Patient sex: F
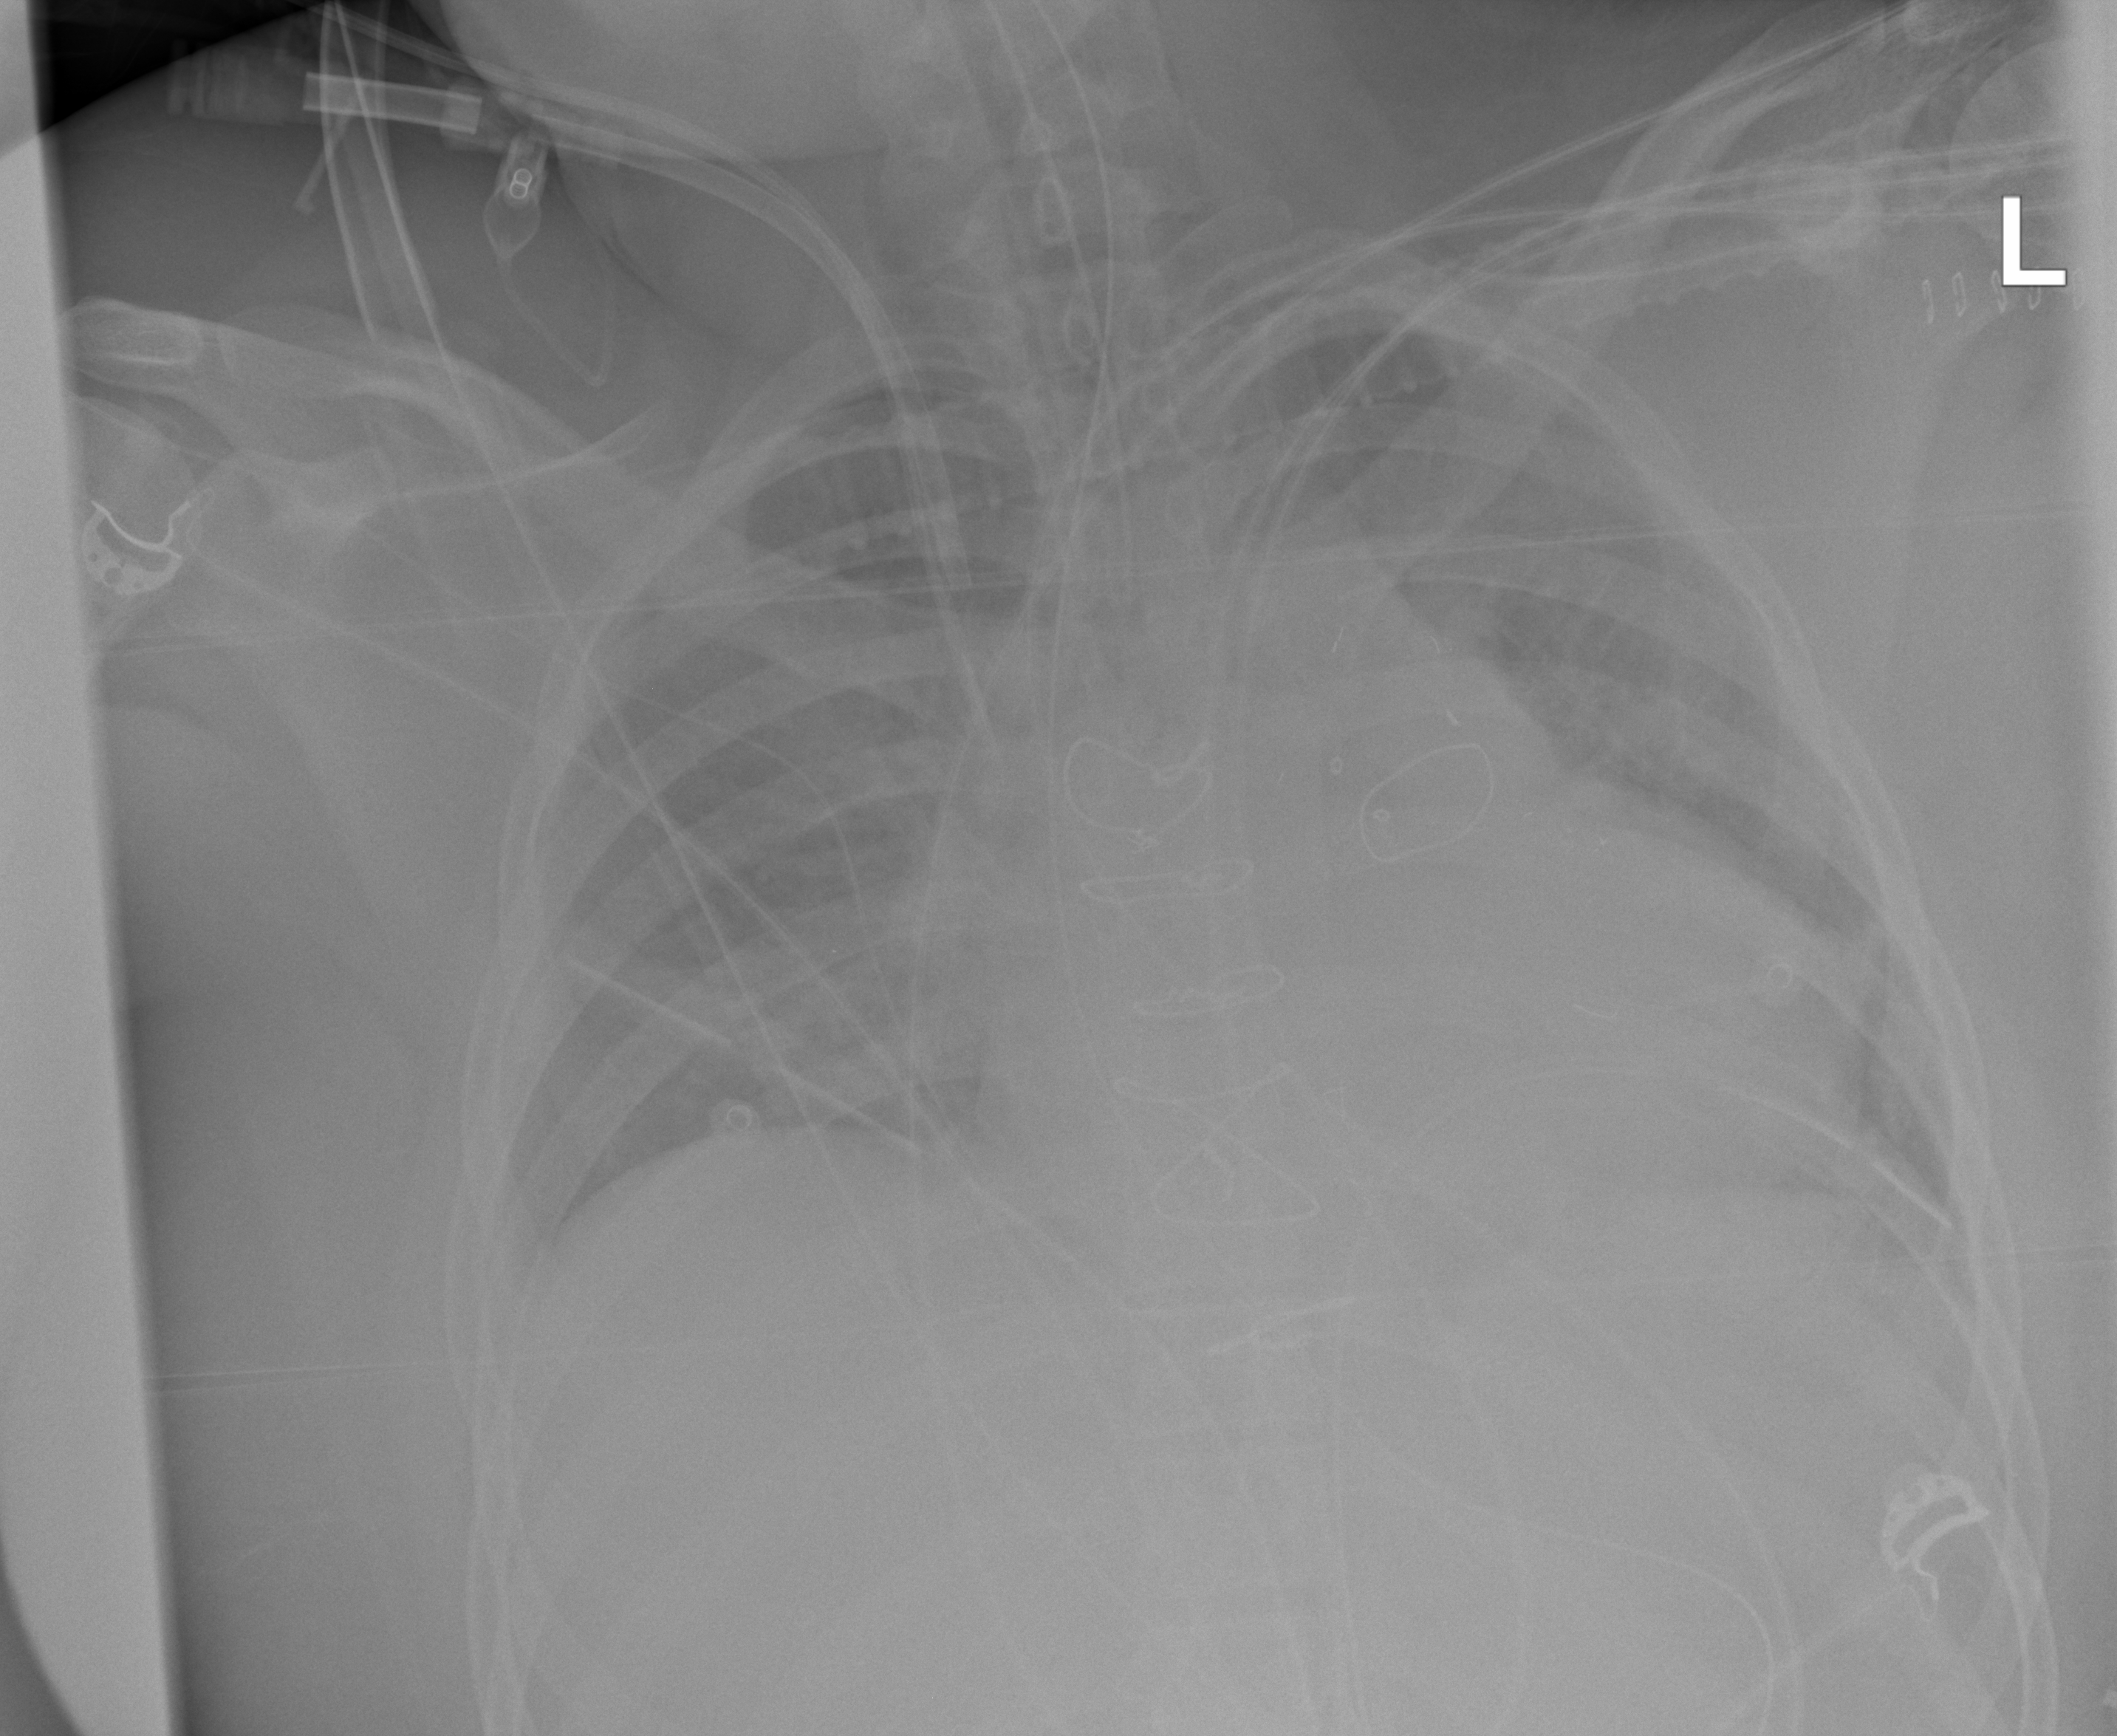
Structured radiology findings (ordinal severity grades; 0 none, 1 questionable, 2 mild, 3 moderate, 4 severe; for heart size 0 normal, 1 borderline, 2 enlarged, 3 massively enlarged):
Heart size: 2
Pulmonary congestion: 2
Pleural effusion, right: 0
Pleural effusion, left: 0
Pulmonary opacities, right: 0
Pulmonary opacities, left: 0
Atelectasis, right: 0
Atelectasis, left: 2